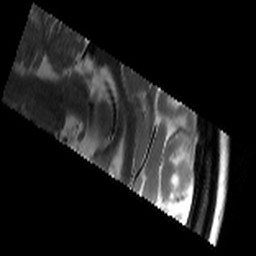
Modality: T2w
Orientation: sagittal
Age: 21
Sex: female
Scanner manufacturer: siemens
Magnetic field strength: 3 T
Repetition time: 8.02 s
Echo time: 0.08 s